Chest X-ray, PA view. Patient: 63 years old, sex M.
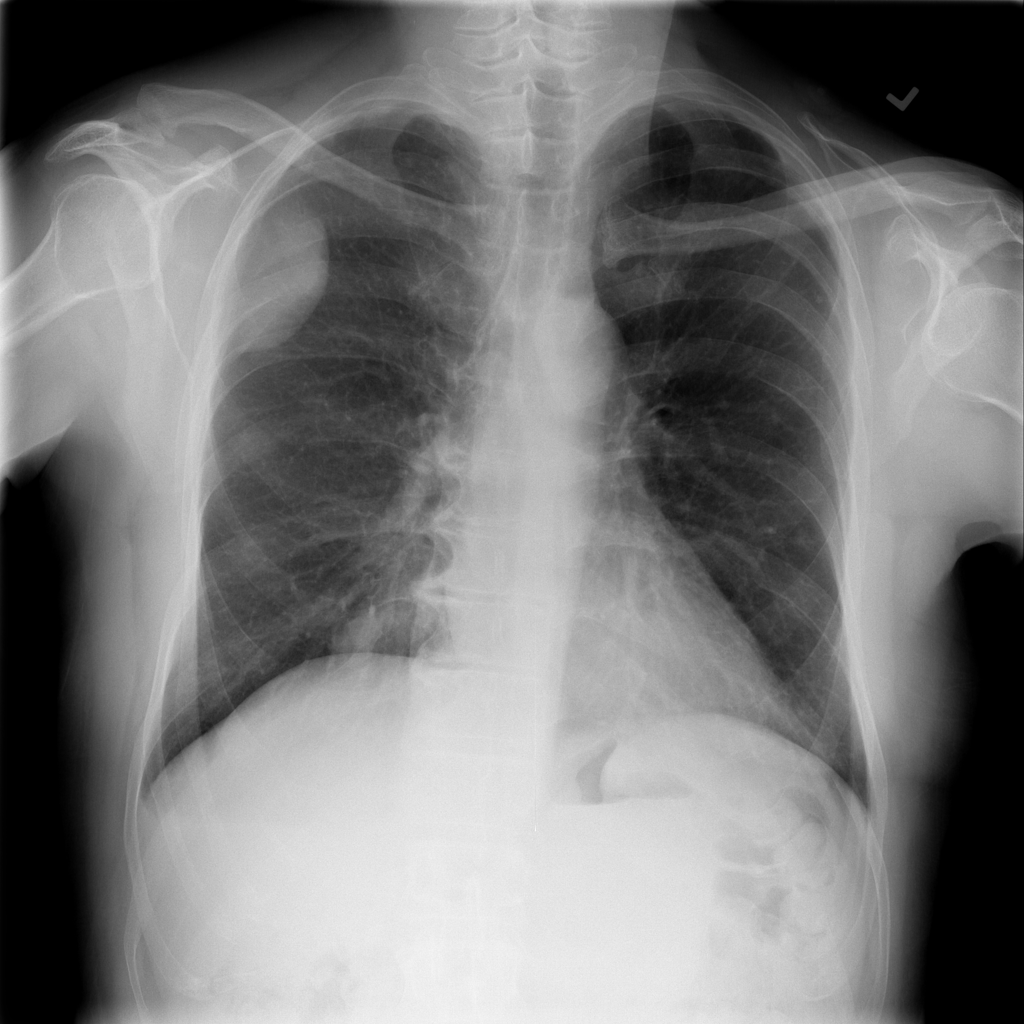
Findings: No Finding